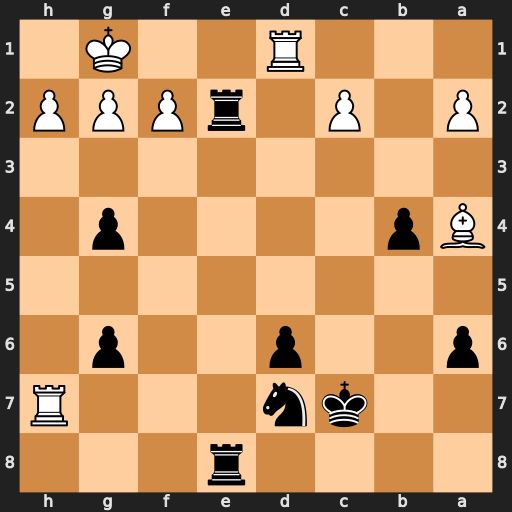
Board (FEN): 4r3/2kn3R/p2p2p1/8/Bp4p1/8/P1P1rPPP/3R2K1
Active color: b
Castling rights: -
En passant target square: -
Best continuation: Re1+ Rxe1 Rxe1#